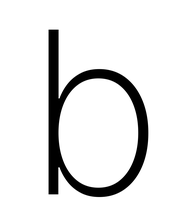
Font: Inter_ExtraLight